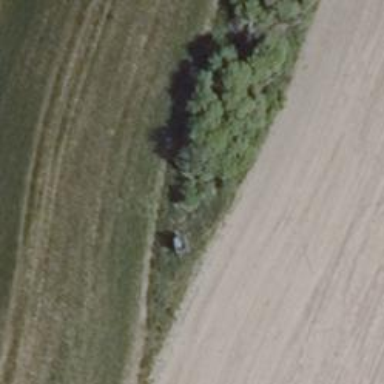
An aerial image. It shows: Hunting stand.